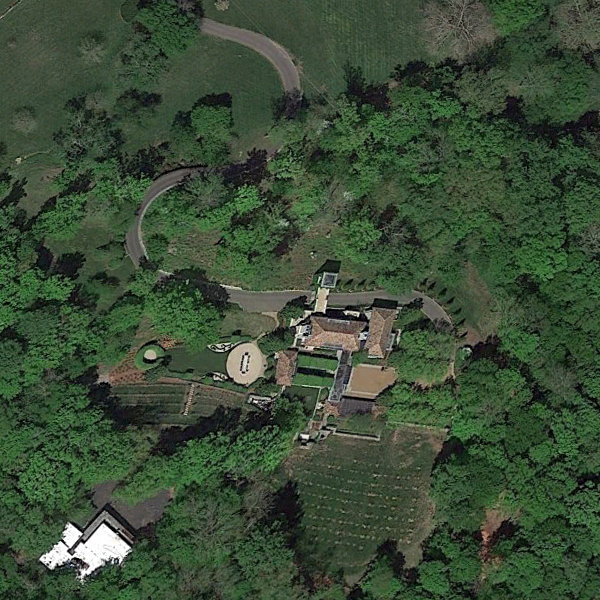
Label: SparseResidential